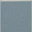
Piece: xx